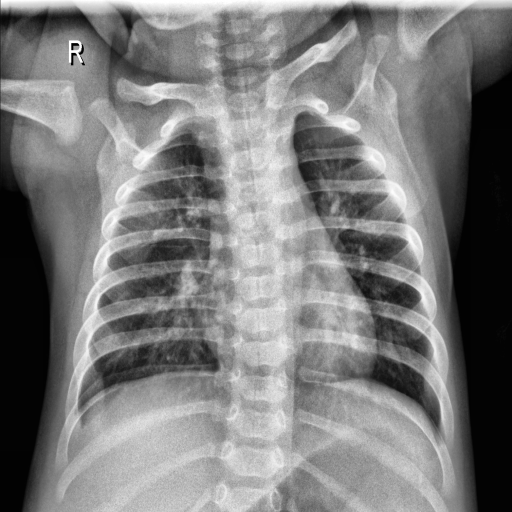
Finding: NORMAL